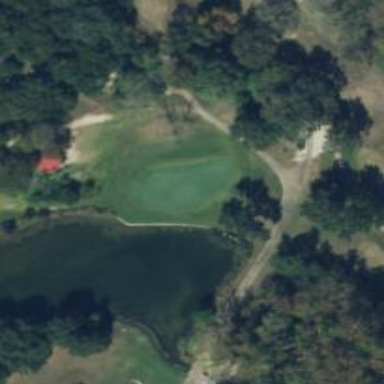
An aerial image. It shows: Golf hole.